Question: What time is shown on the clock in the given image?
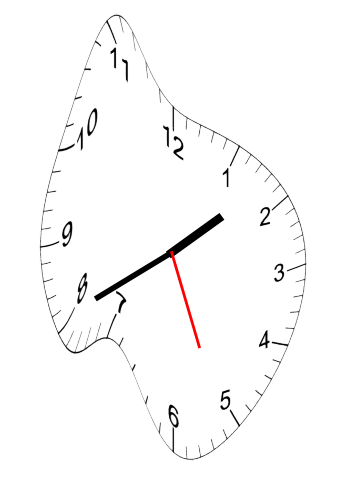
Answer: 01:40:26